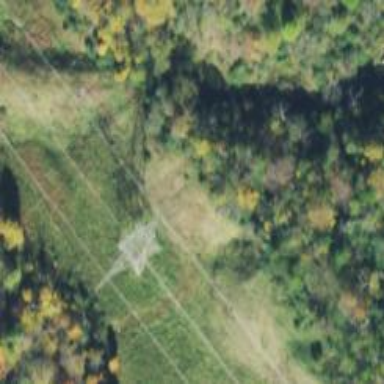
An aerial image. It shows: Lattice structure tower used for power transmission.